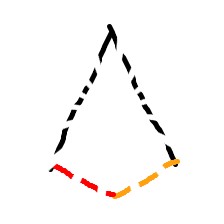
Shape: kite